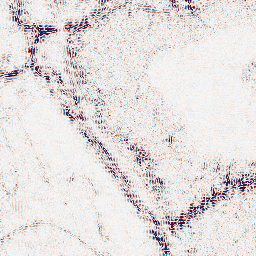
Category: wavelet
Decomposition family: wavelet_dwt
Decomposition parameters: wavelet: db8
level: 2
Upsampling method: sinc_blackman
Upsampling parameters: scale: 2
kernel_size: 16
Upsampling scale: 2